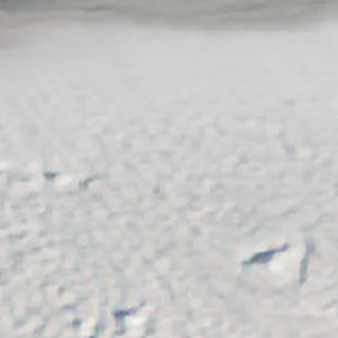
Label: other